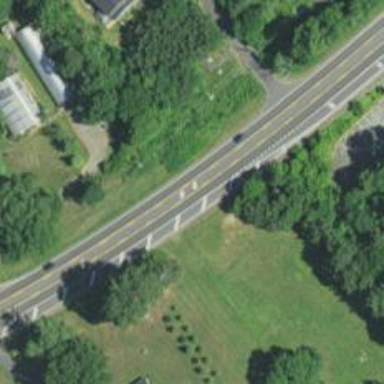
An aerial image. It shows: Trunk highway.